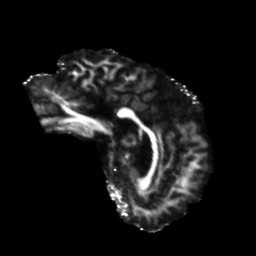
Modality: FA
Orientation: sagittal
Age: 70
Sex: male
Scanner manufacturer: siemens
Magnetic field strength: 3 T
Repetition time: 5.47 s
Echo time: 0.0854 s